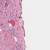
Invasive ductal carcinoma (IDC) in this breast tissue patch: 1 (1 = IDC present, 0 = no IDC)